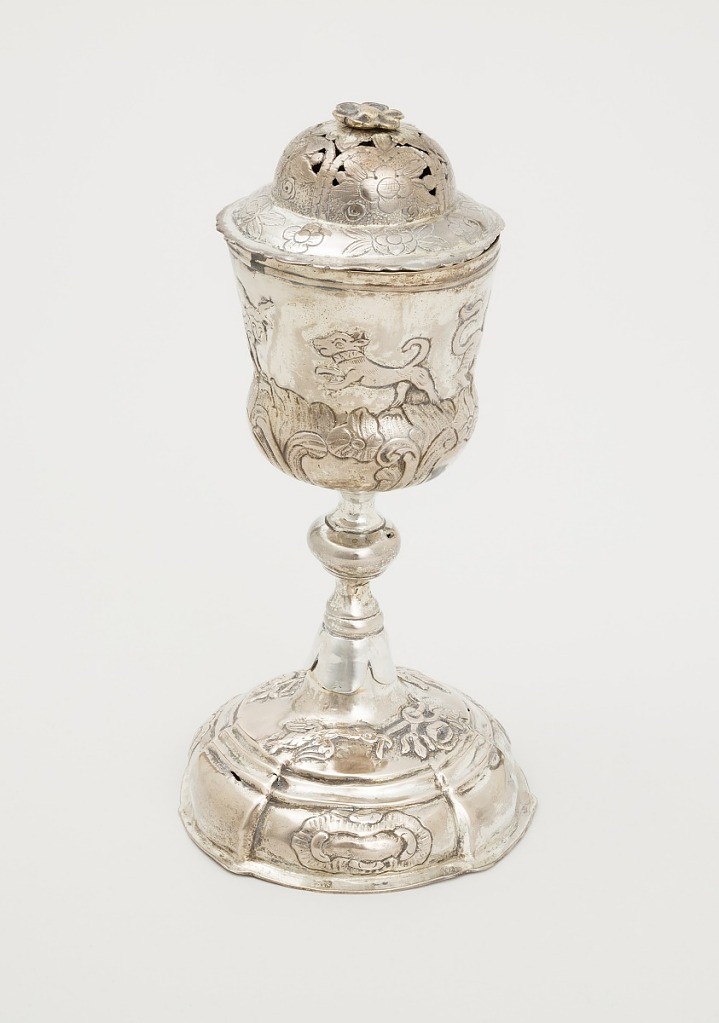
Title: Standing Cup
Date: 1847
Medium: silver
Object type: standing cup
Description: A) Waisted bowl with three fantastic animals and dog in repousse; knopped stem, scalloped where it fits over domed and stepped foot with two flying birds holding ribbons of festoons in beaks and three scrolled cartouches.   B) Domed and rimmed cover pierced and incised with floral design; finial is floral head of pin which holds round plate inside cover.